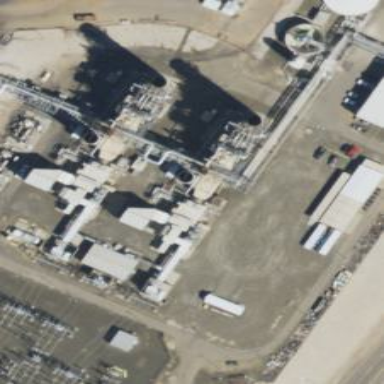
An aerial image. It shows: Gas-powered generator. It is gas turbine type generator.